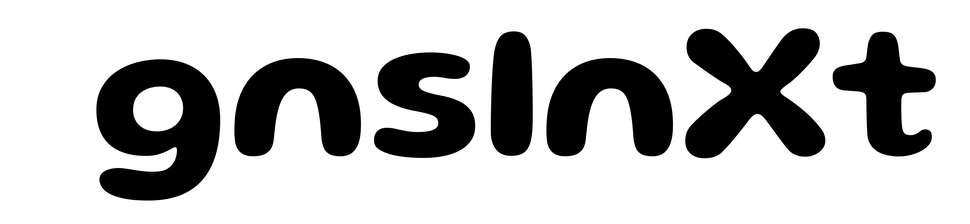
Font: Gluten_SemiBold